Question: iOS 4 automatically detects tracking numbers found in emails, notes, and messages and turns them into clickable links.

And it redirects to this URL,
<URL>
How can we use this API or library into our iOS apps so it will automatically detect or force detect shipping numbers?
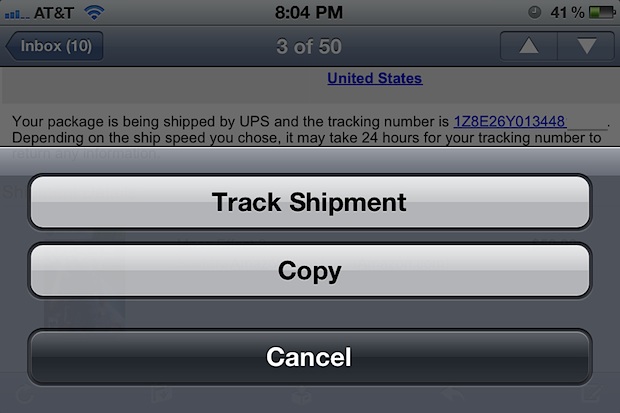
Answer: Unfortunately, the publicly-released data detector types don't include common carrier tracking numbers. I wrote a small project showing how to detect UPS, USPS, and FedEx package numbers and got pretty good results:

You'll have to do the work of assembling the tracking URLs yourself, but this sample code may help you get started. <URL>.